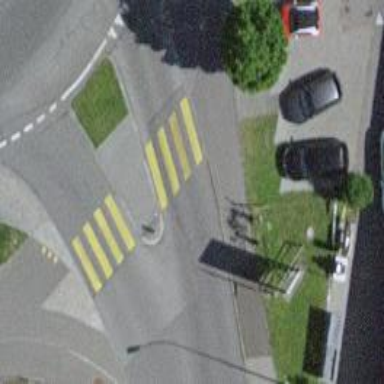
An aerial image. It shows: Path with cycleway crossing.